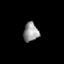
Tissue: prostate
Cell type: Endothelial cells
Senescence score: 0.7284
Nuclear area (px): 278
Mean DAPI intensity: 151.932